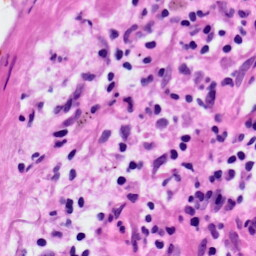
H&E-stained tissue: Lung